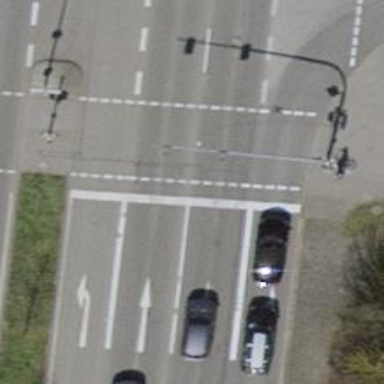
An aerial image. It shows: Road crossing with traffic signals and pedestrian island.